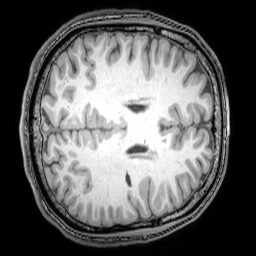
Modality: T1w
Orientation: axial
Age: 24
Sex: male
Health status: healthy
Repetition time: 0.081 s
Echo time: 0.037 s